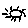
Label: sun